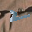
Label: 2